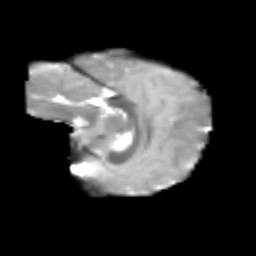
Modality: T2w
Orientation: sagittal
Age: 6
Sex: female
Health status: healthy